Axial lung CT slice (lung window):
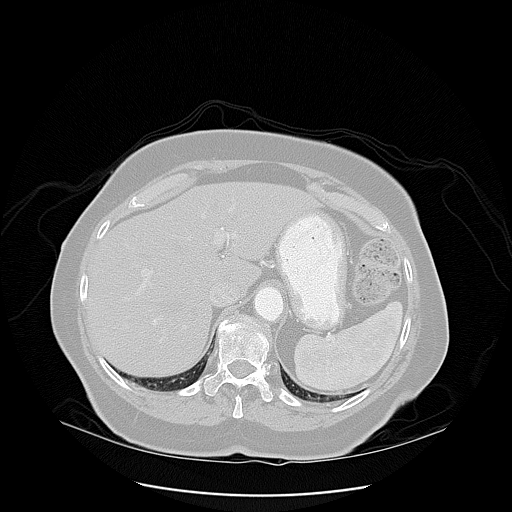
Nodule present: no